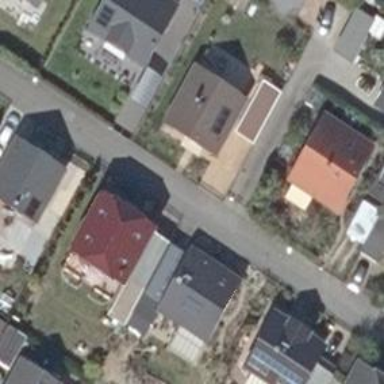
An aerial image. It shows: Living street.